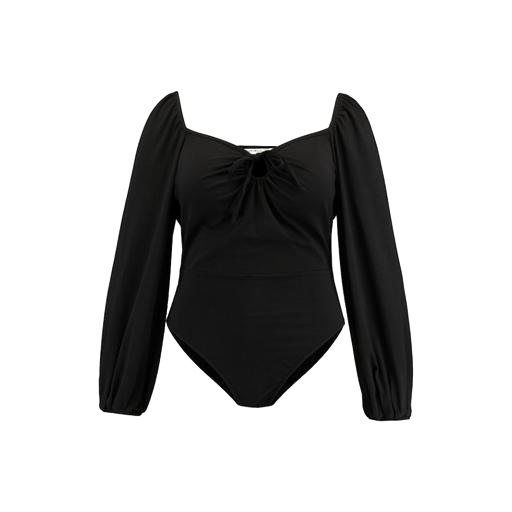
black mira cape-effect bodysuit, black tie-front top, black sara tie-front top, white background